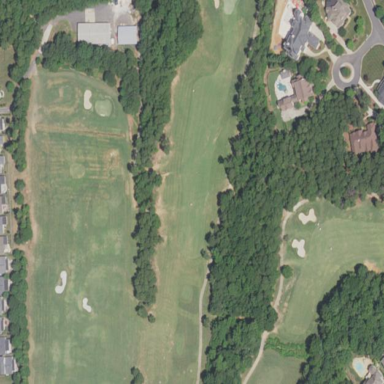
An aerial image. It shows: Golf rough area.